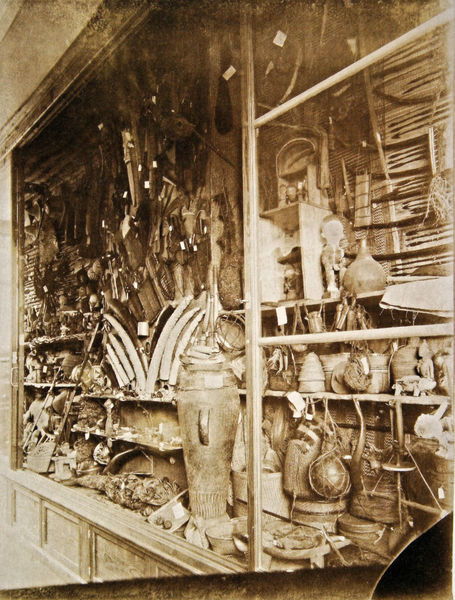
Titel: Aufnahme der Afrika-Vitrine in der "Ethnographischen Abteilung" der wissenschaftlichen Sammlung von Gabriel von Max
Standort: Mannheim
Institution: Reiß-Engelhorn Museen
Schlagwörter: glas, flasche, regal, figur, vase, schrank, sepia, foto, waffen, vitrine, antik, sammlung, kabinett, objekte, marktstand, elfenbein, gegenstände, völkerkunde, schrankwand, kultur, trödel, anthropologische sammlung, völkerkund, tinnef